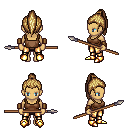
a pixel art fantasy rpg character, female body template, human, tanned skin, brown pirate shirt, gold greaves, blonde long topknot hairstyle, leather bracers, gold boots, spear, four views (front, back, left, right), 2x2 character sprite sheet, small pixel art, hard edges, no anti-aliasing